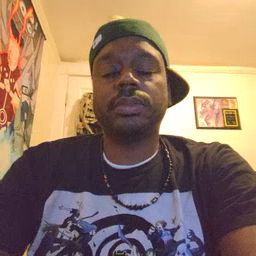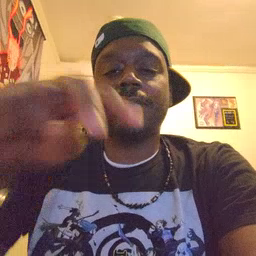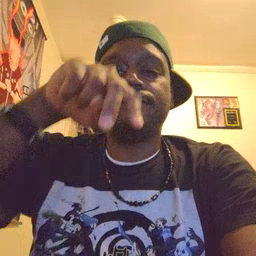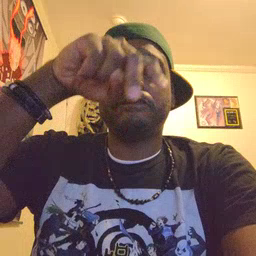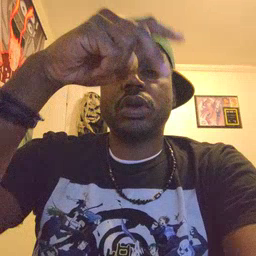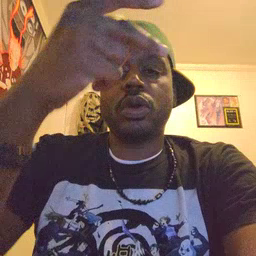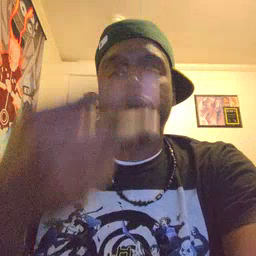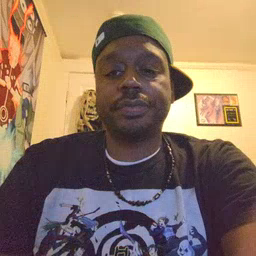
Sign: fall